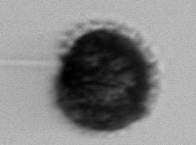
Label: Gonyaulax